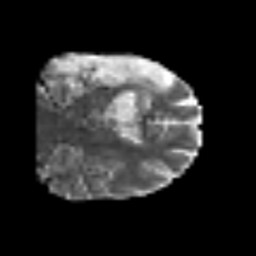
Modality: MD
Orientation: coronal
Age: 50
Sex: male
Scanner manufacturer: siemens
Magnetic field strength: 3 T
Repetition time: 6.1 s
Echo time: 0.101 s